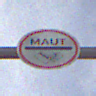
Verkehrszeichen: MautflichtigeStrecke
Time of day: MorningAfternoon
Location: Outdoor (Suburban)
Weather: PartlyCloudy
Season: NotSpecified
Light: Natural